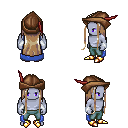
a pixel art fantasy rpg character, male body template, dark elf, purple skin, blue cape, teal pants, white blonde extra-long hairstyle, leather cap, white cloth bracers, gold boots, four views (front, back, left, right), 2x2 character sprite sheet, small pixel art, hard edges, no anti-aliasing